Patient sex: M
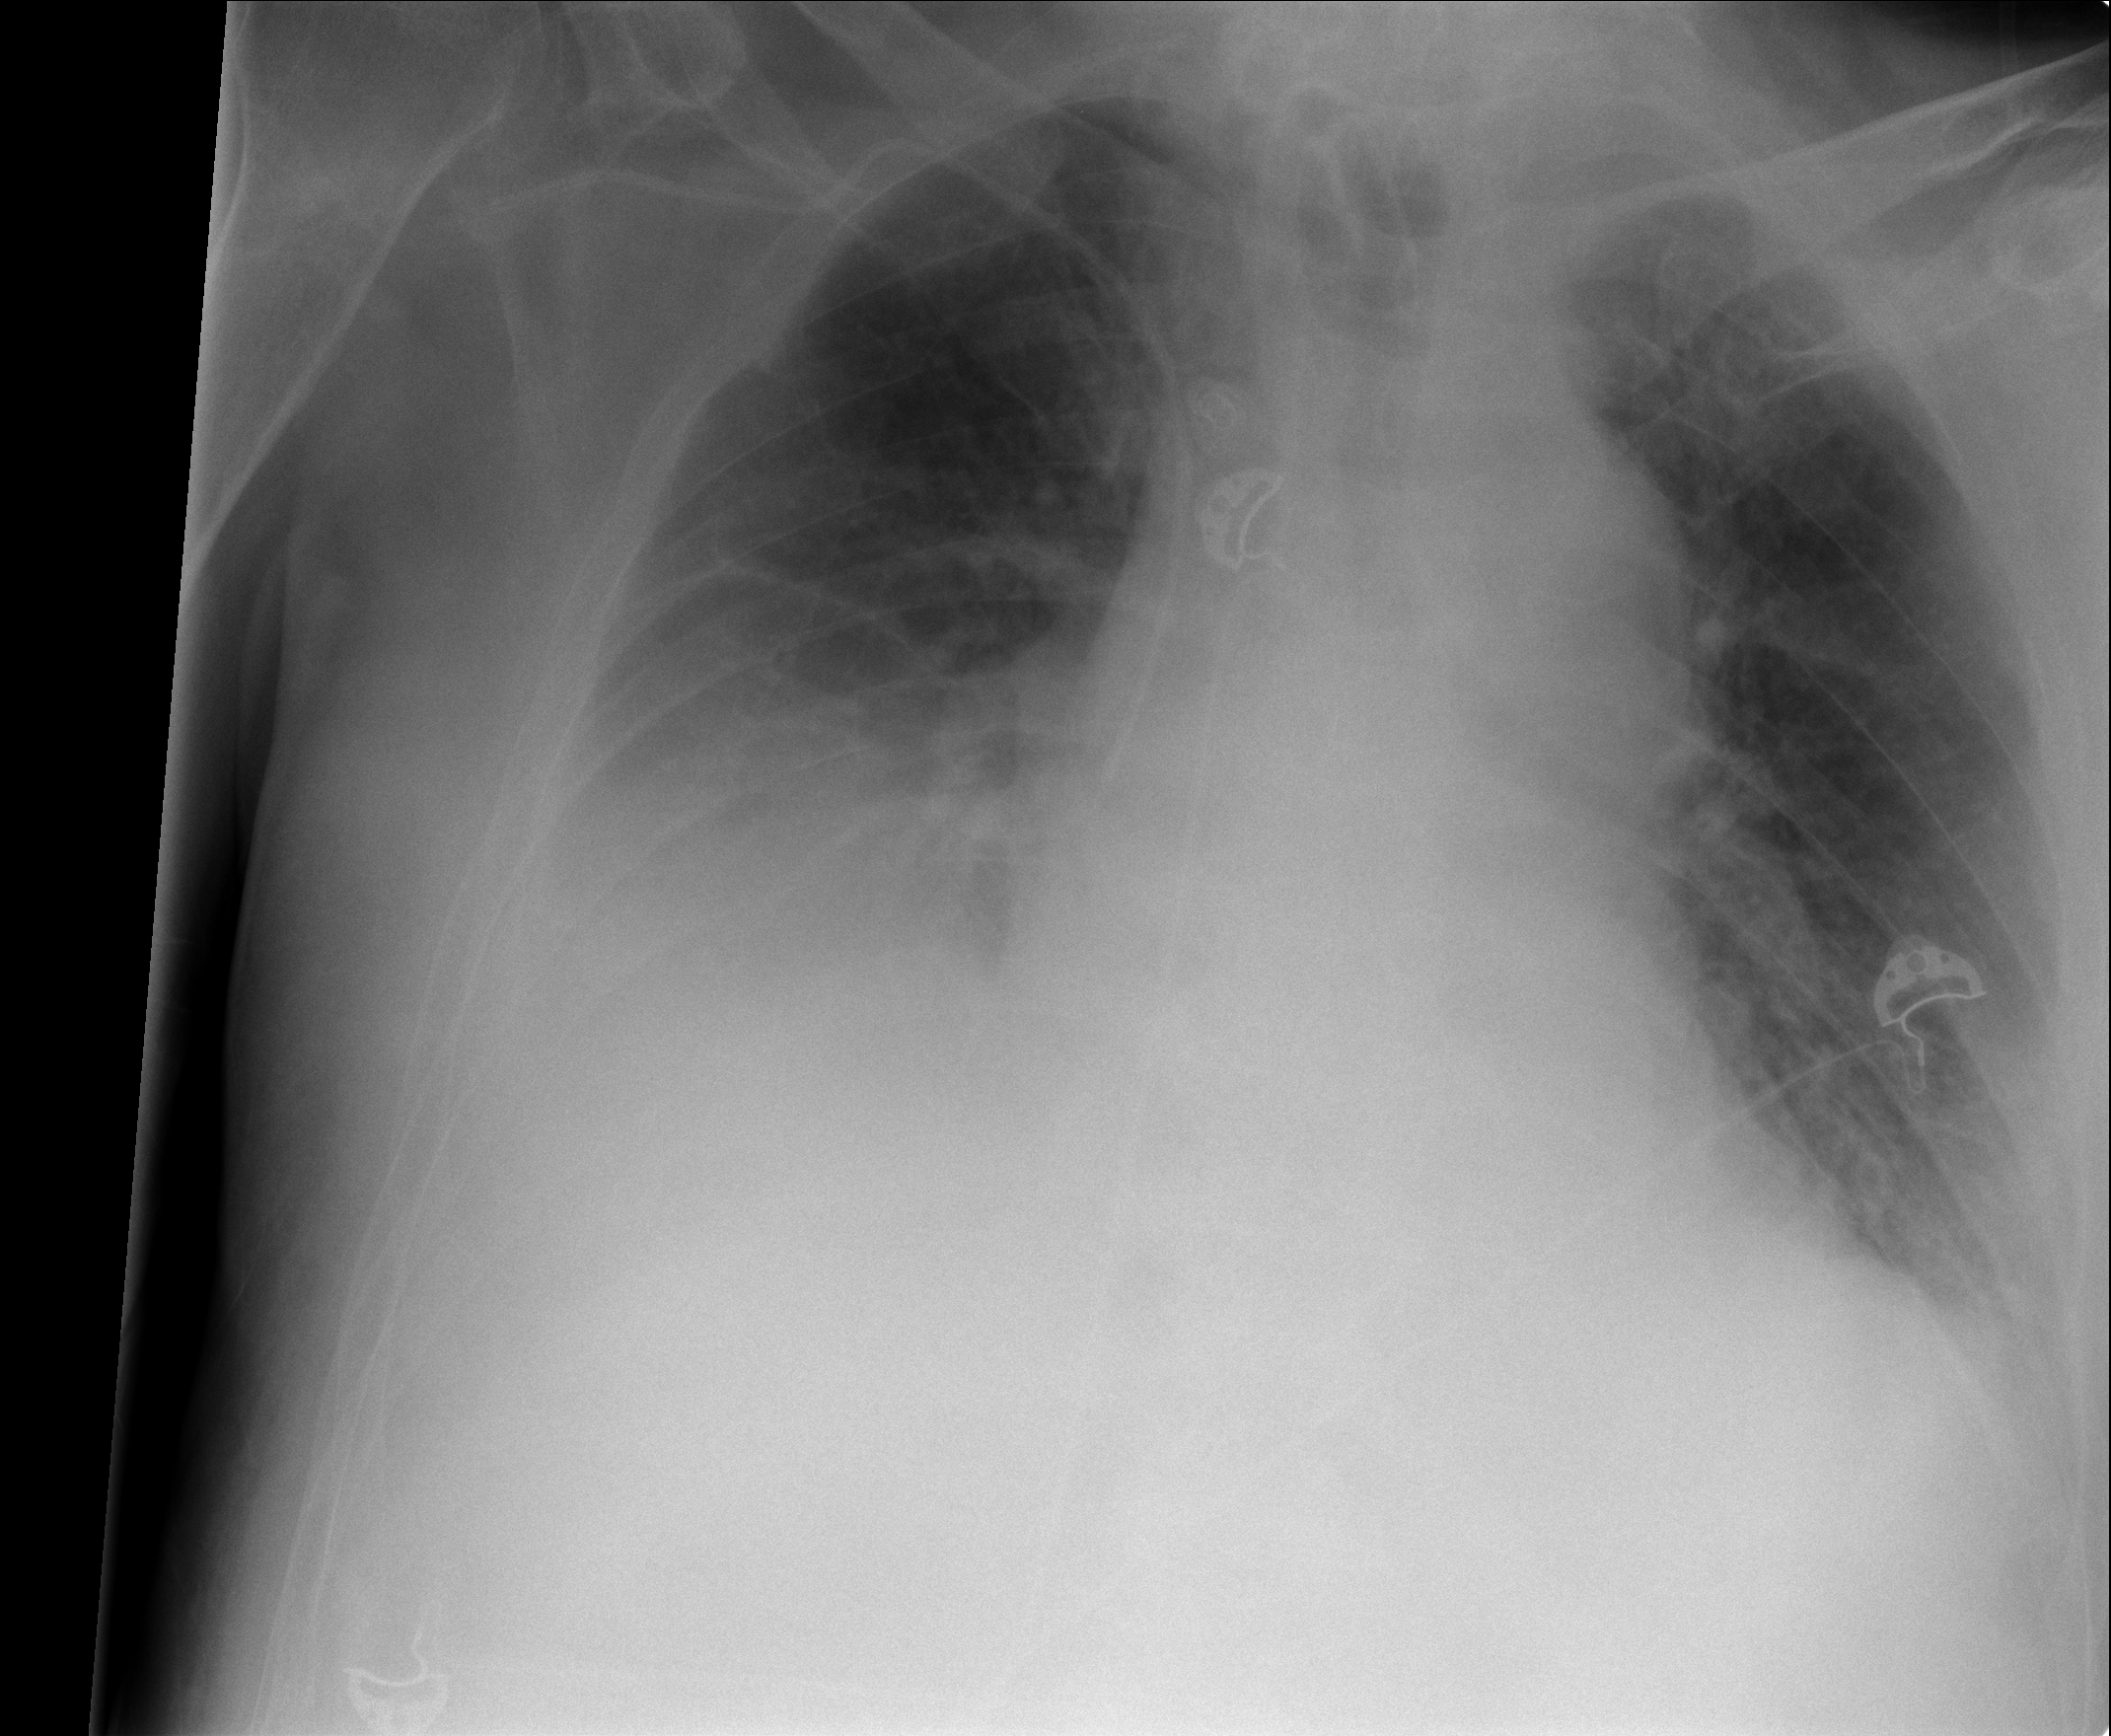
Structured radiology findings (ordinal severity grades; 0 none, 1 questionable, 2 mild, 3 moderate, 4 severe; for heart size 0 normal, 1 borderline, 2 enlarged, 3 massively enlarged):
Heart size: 2
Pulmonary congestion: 2
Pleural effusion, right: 3
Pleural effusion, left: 2
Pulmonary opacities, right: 2
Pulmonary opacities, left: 2
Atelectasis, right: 2
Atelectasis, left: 0